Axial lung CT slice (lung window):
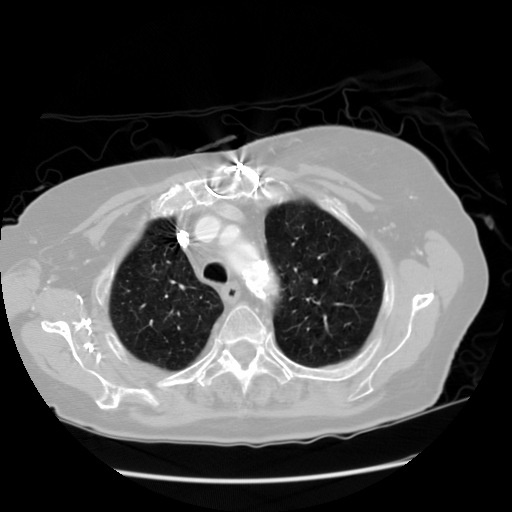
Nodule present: no